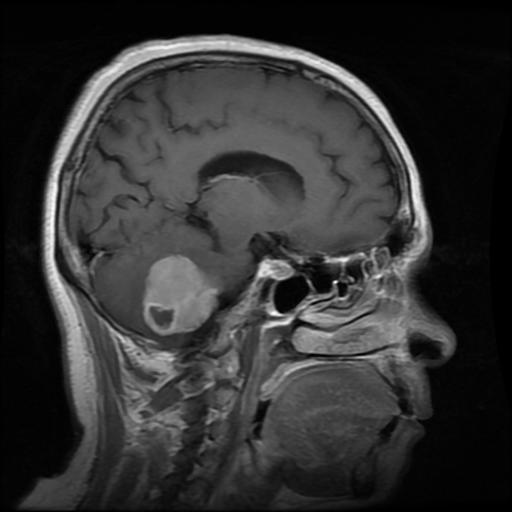
Label: meningioma